Question: I'm writing a NodeJS application that mainly does 2 things:
- -
I want to be able to run those external programs asynchronously, as they can take several minutes to complete. And when they return, I want to update the web GUI to display the results. Here is the very basic concept:

1. User enters parameters and press the action button.
2. Server runs the external program with params from user.
3. When the program returns, Server takes the output (an XML file) and put the content in DB.
4. Server then updates the client with results from the DB.
It should be noted that the user can run several external programs at the same time, with different parameters.
(web GUI) when the external program has finished: does it have to be the client polling for updates (e.g. by looking in the DB if the result is here) ? Or is there a way to "push" from server to client ?
I'm also looking at design examples to accomplish this, so please feel free to provide advices and resources regarding this architecture.
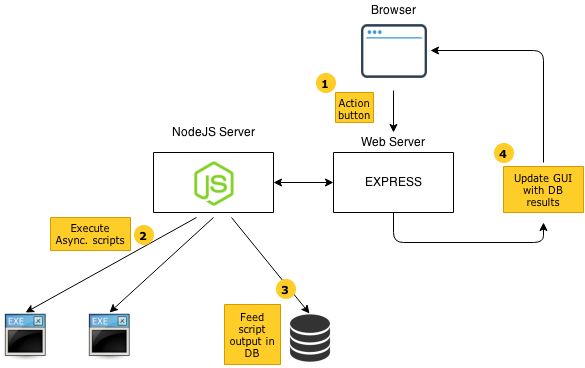
Answer: I'm starting to work with queues in my app and I was having the same question as you.
One solution that I thought (but still didn't try) would be to start a socket (using socket.io) when the user start these kind of async process and also send a callback url (that points to your express server) to the process.
The callback would have a client/session id parameter to identify who made the request and choose the correct socket to push the message back.
Using socket, you wouldn't have to do pooling from your client to your server.
I think this is called Pub/Sub. There are some technologies like <URL> that could also help implementing it.
I also would like to received feedback on this approach. What do you think?